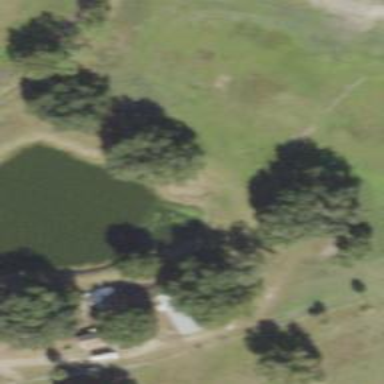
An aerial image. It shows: Pond surrounded by natural water.